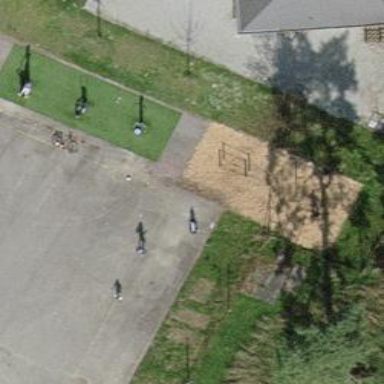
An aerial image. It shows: Fitness station in leisure land.